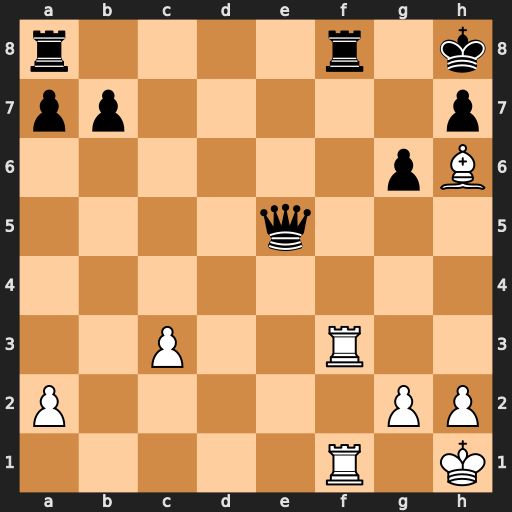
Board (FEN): r4r1k/pp5p/6pB/4q3/8/2P2R2/P5PP/5R1K
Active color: w
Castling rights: -
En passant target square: -
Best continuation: Rxf8+ Rxf8 Rxf8#